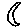
Label: moon